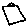
Label: square